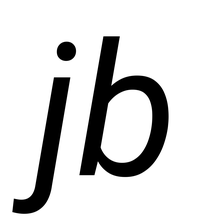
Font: Roboto-Italic_Italic